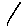
Label: line